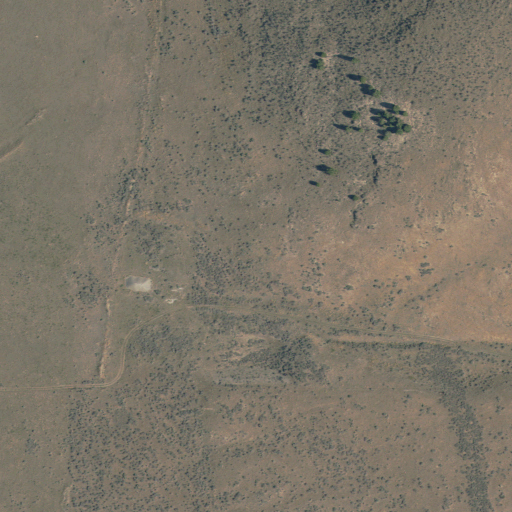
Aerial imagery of valley in Idaho named Elevator Canyon containing only shrub